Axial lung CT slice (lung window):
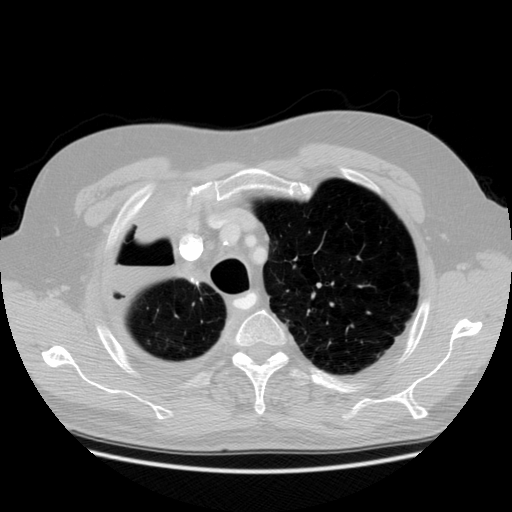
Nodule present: no